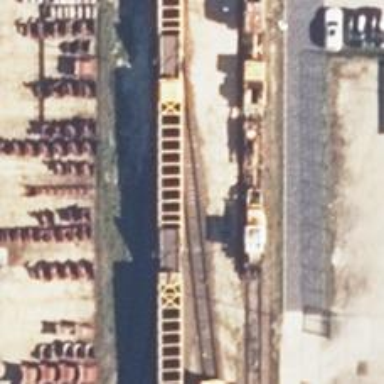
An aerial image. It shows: Railway yard.